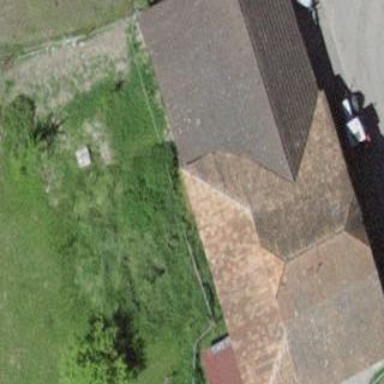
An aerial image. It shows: Rural barn.